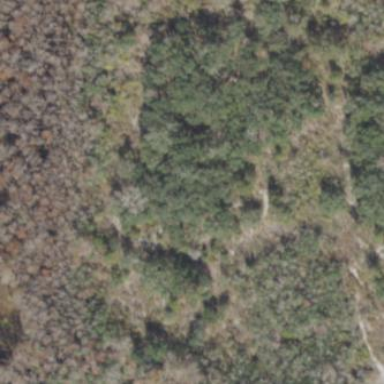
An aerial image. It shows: Mixed woodland with various types of leaves.